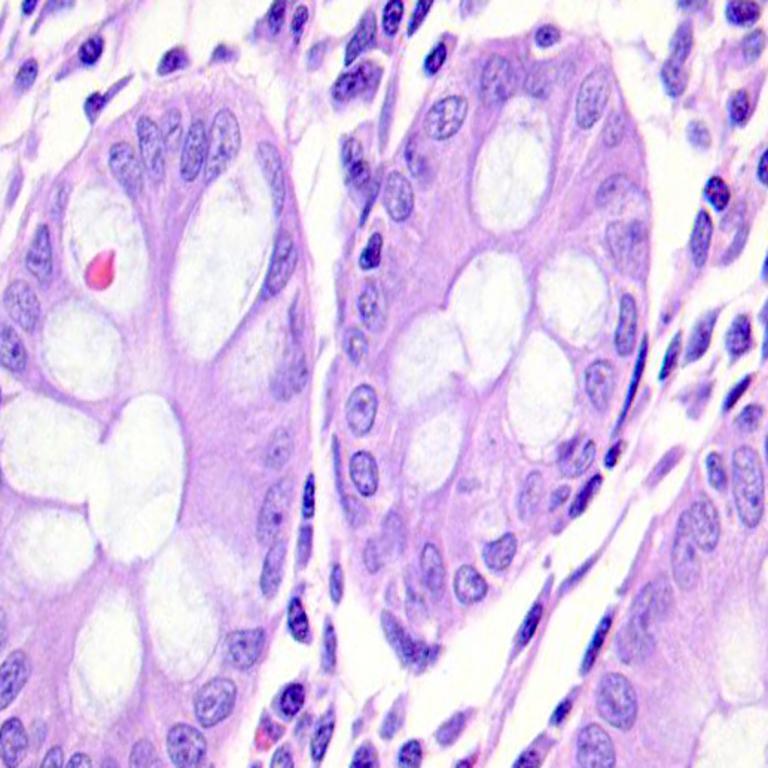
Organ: colon
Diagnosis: benign